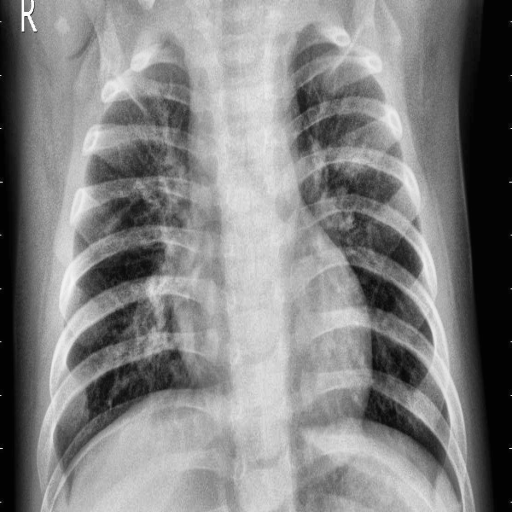
Finding: PNEUMONIA